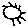
Label: sun